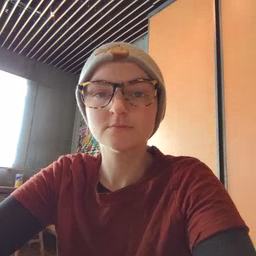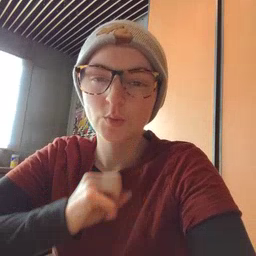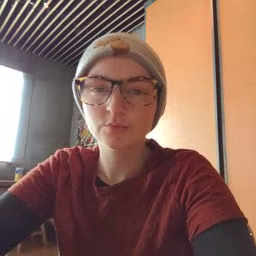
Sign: old